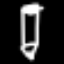
Label: pencil